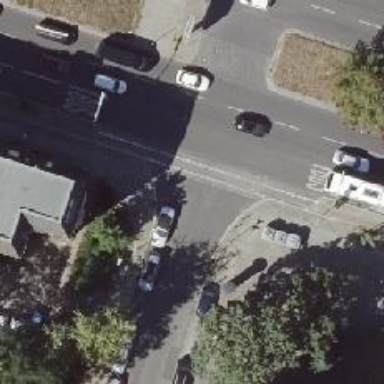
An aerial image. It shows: Residential road with asphalt surface and sidewalks on both sides. Parking is available in parallel orientation on the right lane and on the street side on the left.